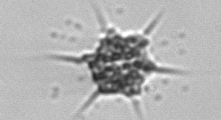
Label: Dictyocha